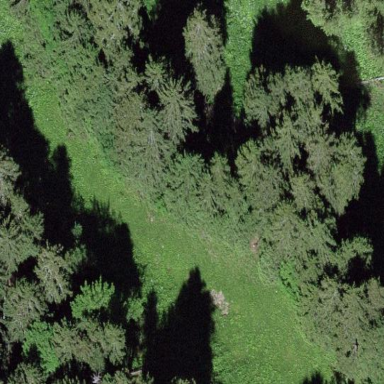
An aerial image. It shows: Forest area.